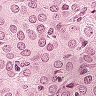
Metastatic tissue present: yes